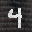
Label: 4